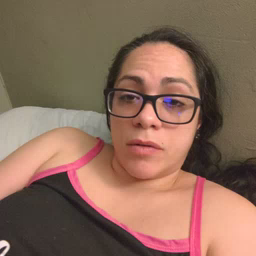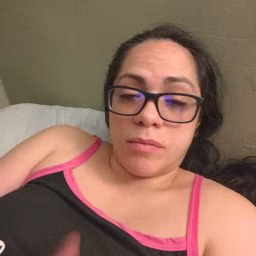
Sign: airplane